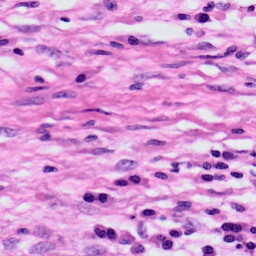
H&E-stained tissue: Skin